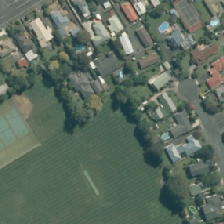
Land cover: urban_parkland